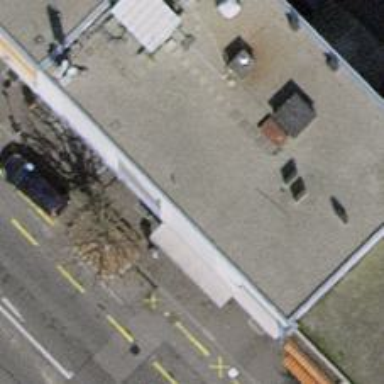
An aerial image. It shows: Restaurant.